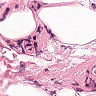
Metastatic tissue present: no